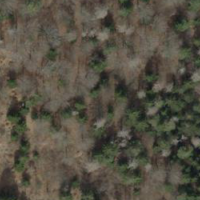
EUNIS habitat code: 45
Species observed at this site:
Cephalanthera longifolia